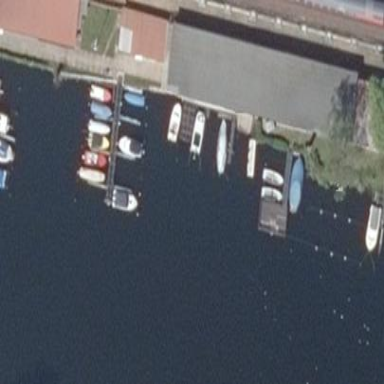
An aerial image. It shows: Marina on leisure land.